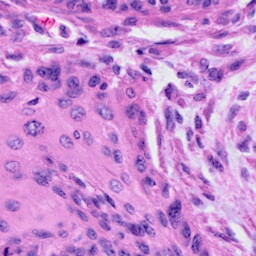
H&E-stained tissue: Cervix